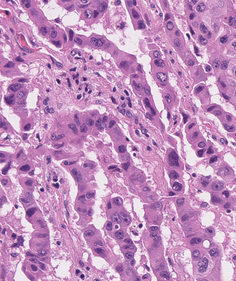
Tumor epithelial tissue: yes
Tumor-associated stroma tissue: yes
Normal tissue: no